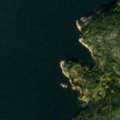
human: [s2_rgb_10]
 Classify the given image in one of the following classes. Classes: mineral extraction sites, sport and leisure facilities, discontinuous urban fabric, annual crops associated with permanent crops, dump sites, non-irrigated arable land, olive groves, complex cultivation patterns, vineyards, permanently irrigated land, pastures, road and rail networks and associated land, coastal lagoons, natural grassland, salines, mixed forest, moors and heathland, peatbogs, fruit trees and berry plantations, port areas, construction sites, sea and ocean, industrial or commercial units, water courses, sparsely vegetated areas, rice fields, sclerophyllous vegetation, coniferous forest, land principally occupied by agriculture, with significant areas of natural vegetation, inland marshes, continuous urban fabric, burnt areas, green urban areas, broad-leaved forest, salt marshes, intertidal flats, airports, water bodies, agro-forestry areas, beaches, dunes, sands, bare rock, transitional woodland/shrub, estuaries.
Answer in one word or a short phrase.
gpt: mixed forest, sea and ocean